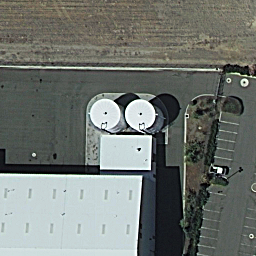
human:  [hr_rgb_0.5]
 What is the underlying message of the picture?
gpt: storage tanks